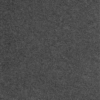
Label: dusty